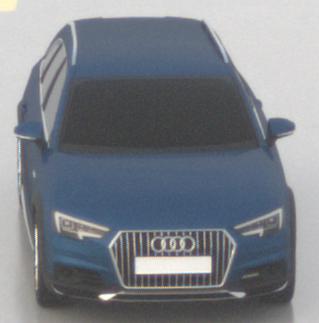
Make: Audi
Model: A4 Allroad 45 TFSI
Detailed model: A4 (B9) allroad
Model produced from: 2019/02
Model produced until: 2019/05
Doors: 5
Color: blue
Road condition: wet road
Daytime: morning or afternoon
Contrast: low contrast